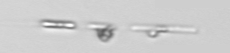
Label: Skeletonema